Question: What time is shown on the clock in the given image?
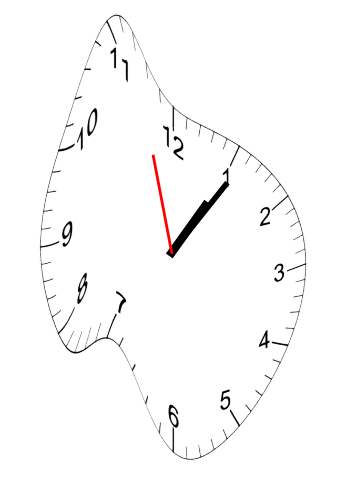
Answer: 01:05:57